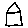
Label: house